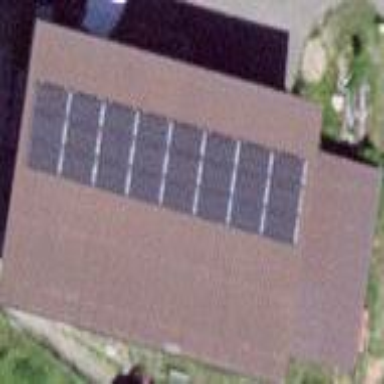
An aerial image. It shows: Garage with skillion roof.